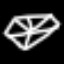
Label: diamond